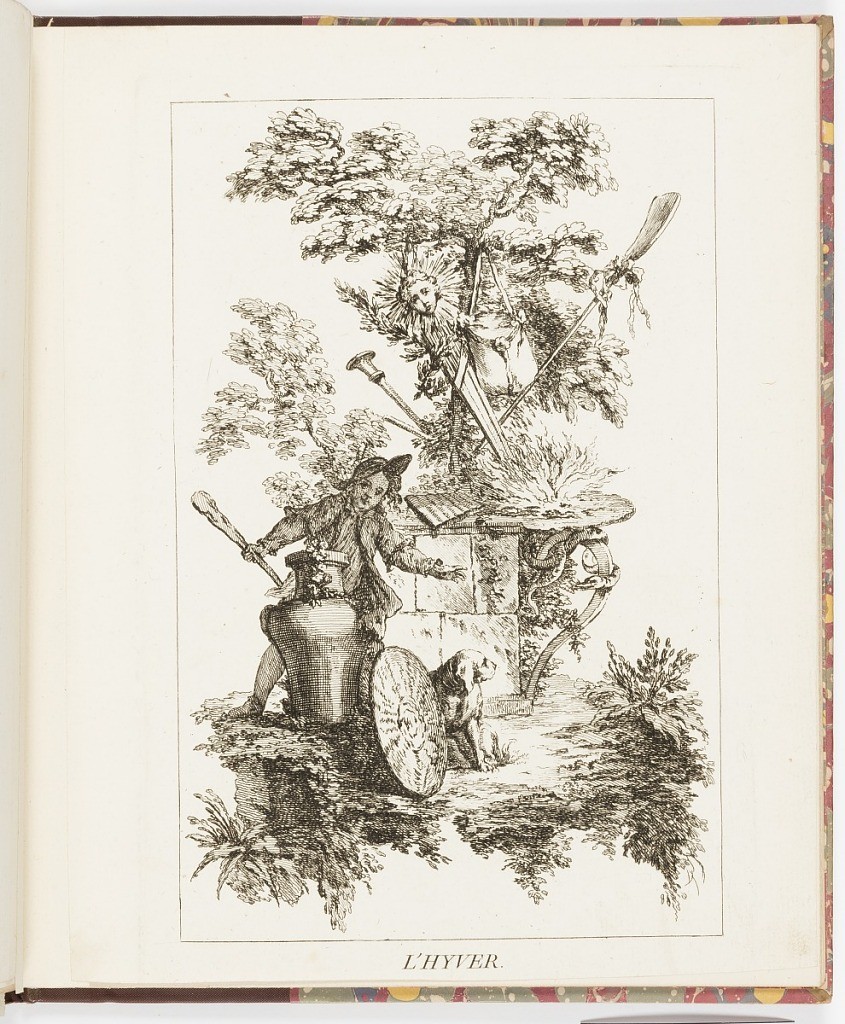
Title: L'HYVER
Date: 18th century
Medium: Etching and engraving on paper
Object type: Print
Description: Vignette of attributes of winter, including a figure with a club, gardening tools, musical instruments, and a dog. The plate is not signed.